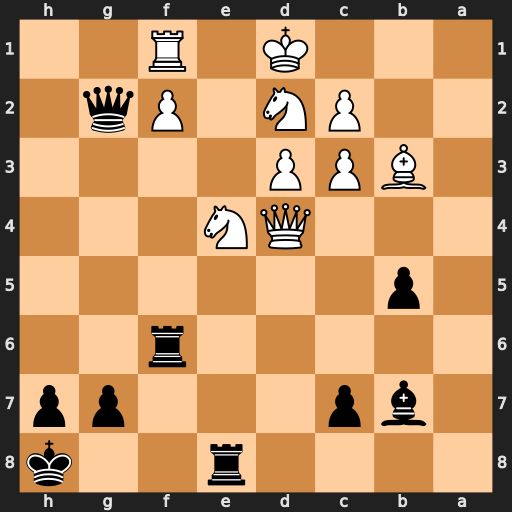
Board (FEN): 4r2k/1bp3pp/5r2/1p6/3QN3/1BPP4/2PN1Pq1/3K1R2
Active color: b
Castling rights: -
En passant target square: -
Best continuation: Bxe4 dxe4 Rd6